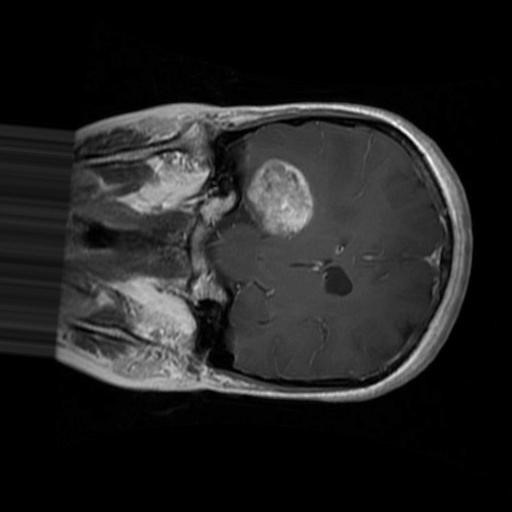
Label: brain_glioma